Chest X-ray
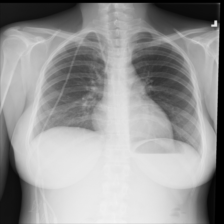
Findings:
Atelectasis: negative
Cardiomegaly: negative
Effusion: negative
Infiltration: negative
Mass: negative
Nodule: negative
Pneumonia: negative
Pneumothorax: negative
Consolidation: negative
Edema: negative
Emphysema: negative
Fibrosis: negative
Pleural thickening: negative
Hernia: negative